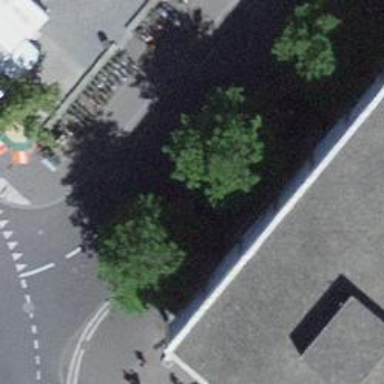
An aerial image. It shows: Bicycle parking facility.